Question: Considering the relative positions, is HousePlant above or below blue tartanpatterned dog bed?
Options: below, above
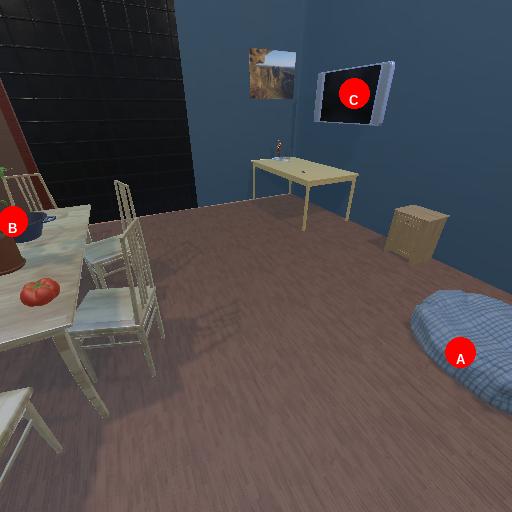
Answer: below